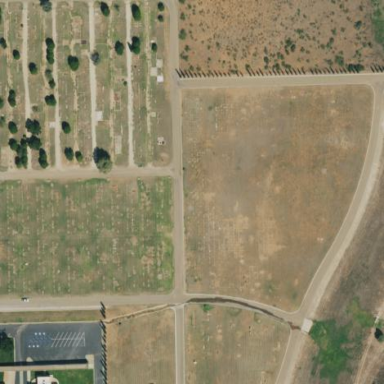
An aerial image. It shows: Cemetery or graveyard.